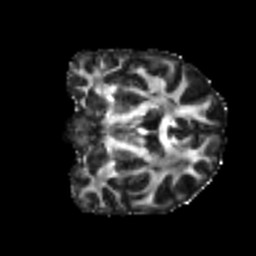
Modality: FA
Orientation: coronal
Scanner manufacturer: siemens
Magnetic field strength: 3 T
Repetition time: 4 s
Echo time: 0.0594 s